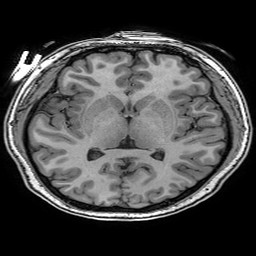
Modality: T1w
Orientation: coronal
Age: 22
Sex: female
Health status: healthy